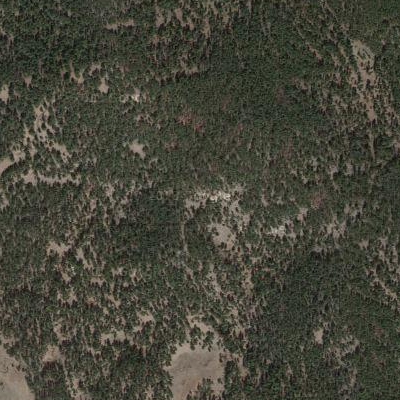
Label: eForest